Field crop: maize
Growth stage: 2
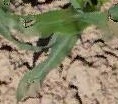
Species: maize